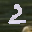
Label: 2